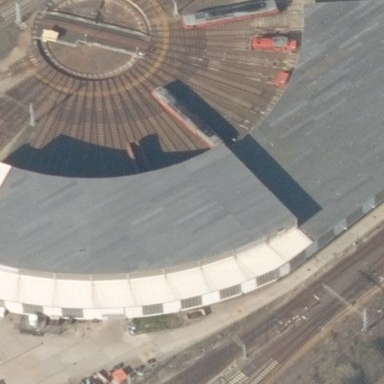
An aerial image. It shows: Roundhouse building next to railway.